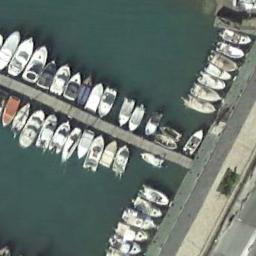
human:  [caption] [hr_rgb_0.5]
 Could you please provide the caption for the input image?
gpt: There are many ships in the harbor .

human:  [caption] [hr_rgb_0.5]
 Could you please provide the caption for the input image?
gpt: There were many cars parked on the harbor shore .

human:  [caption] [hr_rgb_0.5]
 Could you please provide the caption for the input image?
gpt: Many ships moored neatly on the sea next to the harbor next to the road .

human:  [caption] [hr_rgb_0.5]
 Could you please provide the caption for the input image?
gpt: The harbor has lots of neatly docked boats and the color of the waters is green .

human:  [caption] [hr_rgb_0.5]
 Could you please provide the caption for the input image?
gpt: There are many ships docked neatly at the harbor .